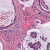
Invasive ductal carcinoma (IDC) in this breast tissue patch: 1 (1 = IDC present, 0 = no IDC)